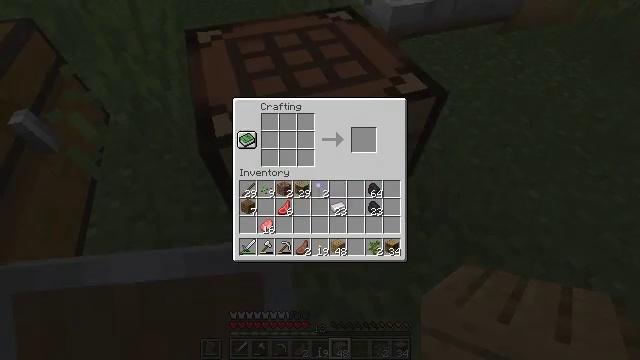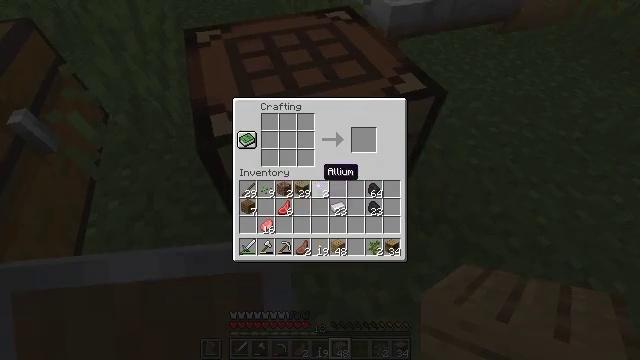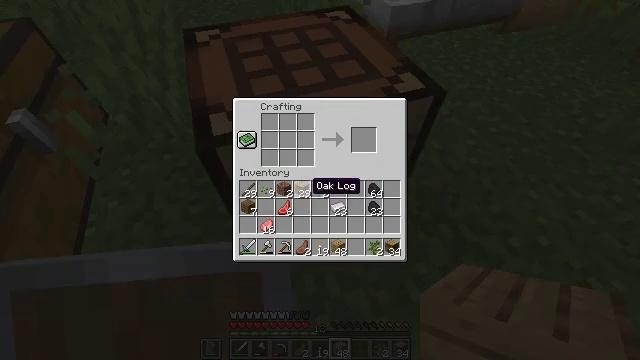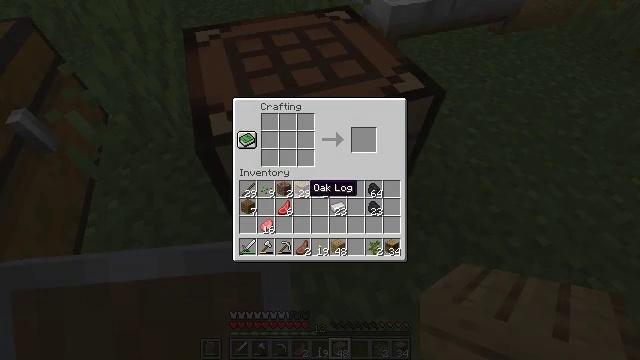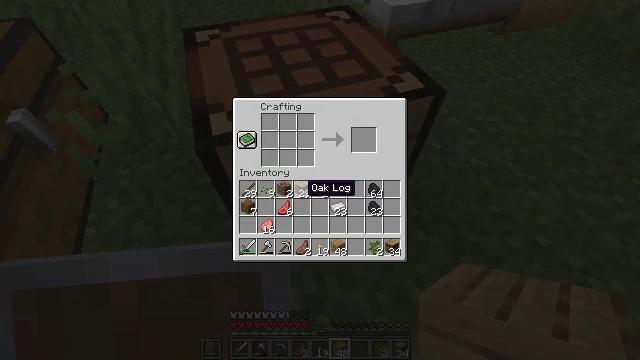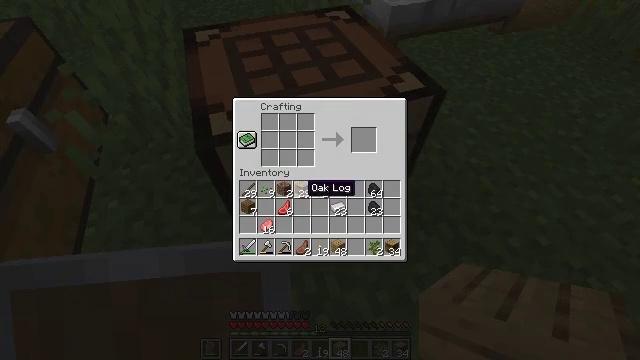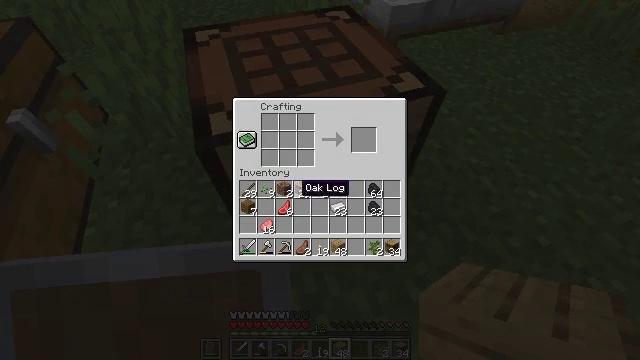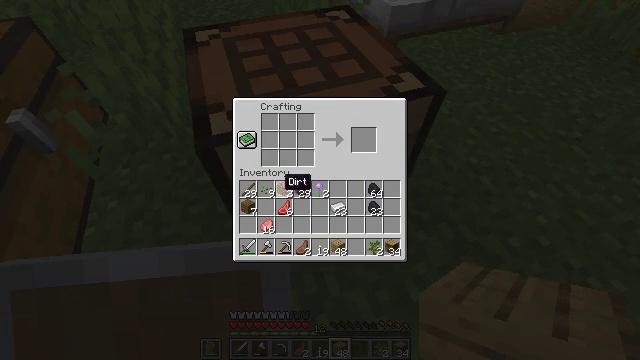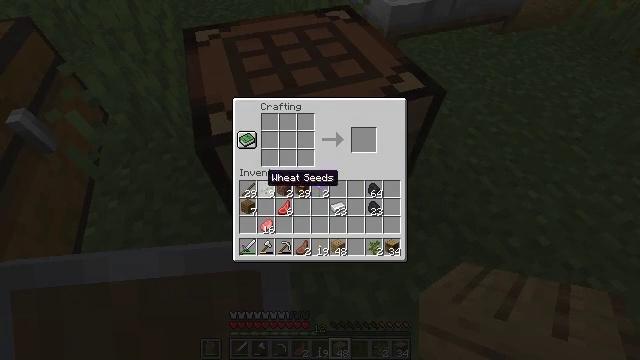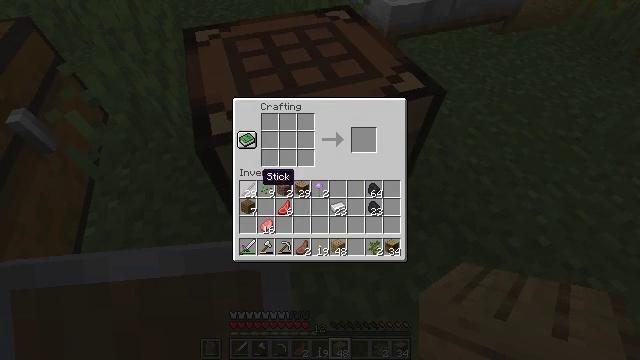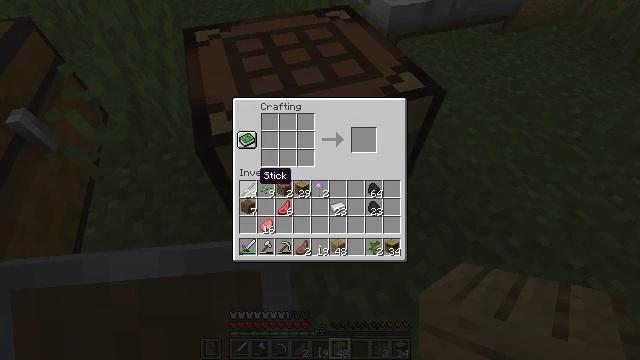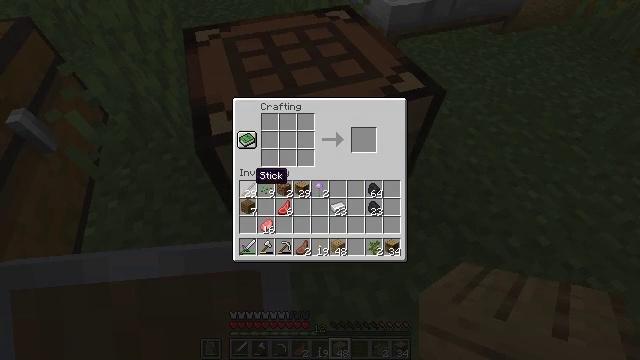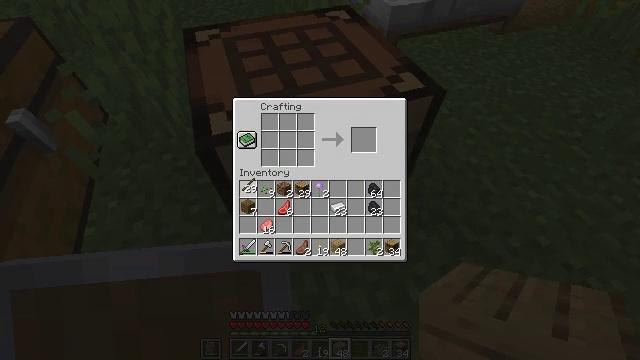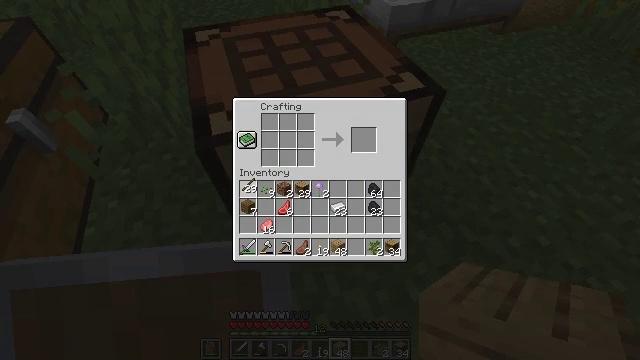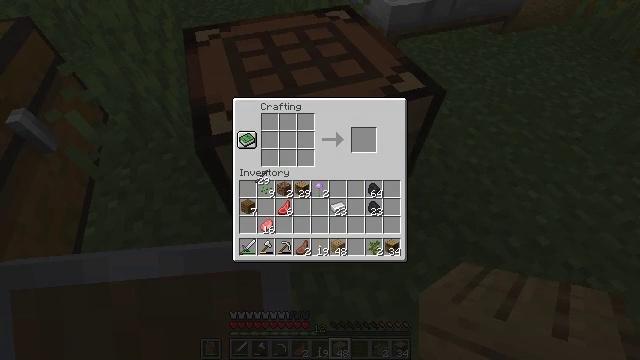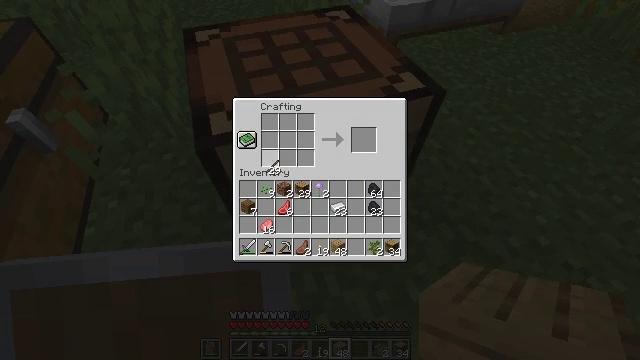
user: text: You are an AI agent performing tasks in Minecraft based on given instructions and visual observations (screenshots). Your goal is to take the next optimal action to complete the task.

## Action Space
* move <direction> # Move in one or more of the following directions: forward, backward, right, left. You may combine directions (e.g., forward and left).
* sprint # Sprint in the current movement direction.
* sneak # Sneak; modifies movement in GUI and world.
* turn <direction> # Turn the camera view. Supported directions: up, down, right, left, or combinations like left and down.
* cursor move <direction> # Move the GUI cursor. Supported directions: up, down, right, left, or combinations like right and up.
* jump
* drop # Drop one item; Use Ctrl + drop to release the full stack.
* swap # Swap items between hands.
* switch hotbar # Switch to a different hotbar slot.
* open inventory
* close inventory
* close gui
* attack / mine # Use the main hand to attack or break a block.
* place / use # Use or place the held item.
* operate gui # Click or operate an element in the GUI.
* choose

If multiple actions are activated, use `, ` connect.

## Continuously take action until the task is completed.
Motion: motion action
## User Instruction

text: Craft an iron shovel.
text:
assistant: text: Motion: no_op
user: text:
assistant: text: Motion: cursor move left and down
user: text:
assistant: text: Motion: no_op
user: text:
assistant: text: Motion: no_op
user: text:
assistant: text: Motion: no_op
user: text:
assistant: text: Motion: no_op
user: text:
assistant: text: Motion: cursor move left
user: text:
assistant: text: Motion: cursor move left
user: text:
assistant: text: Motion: no_op
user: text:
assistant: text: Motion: no_op
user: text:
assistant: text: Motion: no_op
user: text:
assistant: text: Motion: operate gui
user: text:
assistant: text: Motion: operate gui
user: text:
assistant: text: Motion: cursor move right and up
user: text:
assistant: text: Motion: cursor move right and up
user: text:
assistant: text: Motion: no_op
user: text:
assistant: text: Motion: no_op
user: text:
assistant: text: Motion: no_op
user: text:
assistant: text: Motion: no_op
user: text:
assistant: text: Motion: choose
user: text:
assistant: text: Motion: choose
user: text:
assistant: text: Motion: cursor move up, choose
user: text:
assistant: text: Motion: cursor move right and up, choose
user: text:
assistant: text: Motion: choose
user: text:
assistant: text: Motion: choose
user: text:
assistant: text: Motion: choose
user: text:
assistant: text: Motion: choose
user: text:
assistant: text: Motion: no_op
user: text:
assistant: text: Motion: cursor move down
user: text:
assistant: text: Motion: cursor move right and down